Field crop: tomato
Growth stage: 1
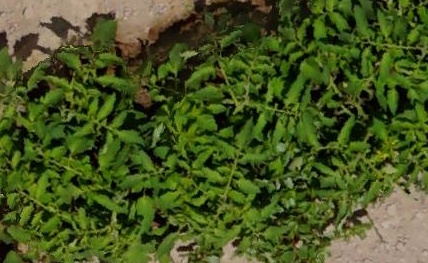
Species: tomato